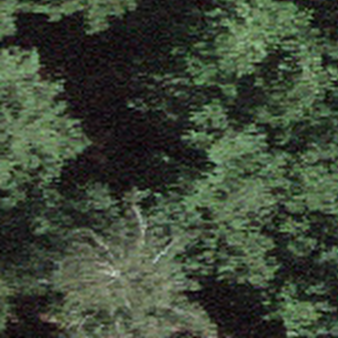
Label: other